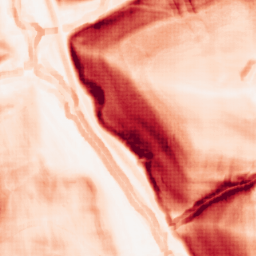
Category: morphological
Decomposition family: morphological_gradient
Decomposition parameters: size: 7
shape: square
Upsampling method: sinc_blackman
Upsampling parameters: scale: 2
kernel_size: 4
Upsampling scale: 2